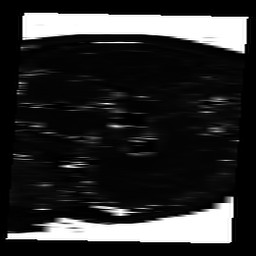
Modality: T2map
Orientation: sagittal
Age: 30
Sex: male
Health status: ill